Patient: sex M, age 79
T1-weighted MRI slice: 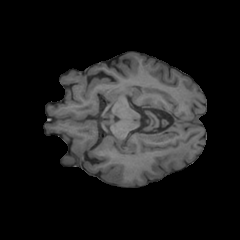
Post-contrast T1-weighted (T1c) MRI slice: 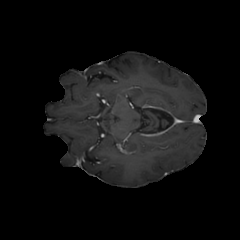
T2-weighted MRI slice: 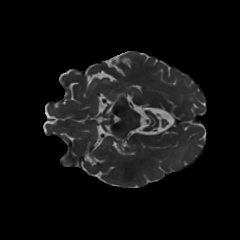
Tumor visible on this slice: no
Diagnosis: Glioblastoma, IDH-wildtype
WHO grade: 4